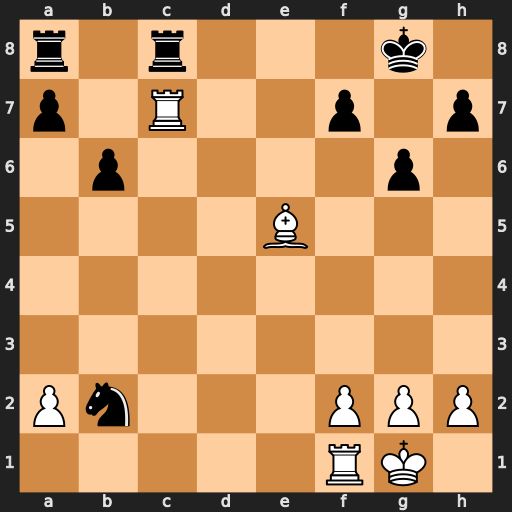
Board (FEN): r1r3k1/p1R2p1p/1p4p1/4B3/8/8/Pn3PPP/5RK1
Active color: w
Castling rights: -
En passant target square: -
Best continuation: Rxc8+ Rxc8 Bxb2